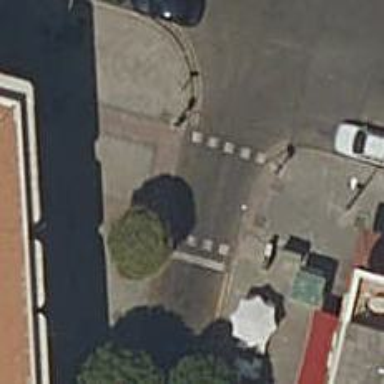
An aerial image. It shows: Road with traffic signals and zebra crossing with traffic signals.